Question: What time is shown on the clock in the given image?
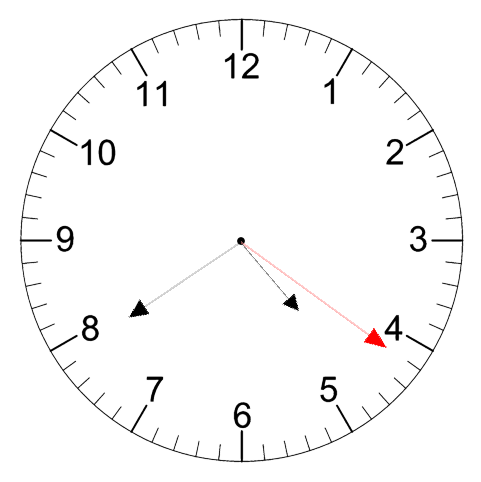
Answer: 04:39:21